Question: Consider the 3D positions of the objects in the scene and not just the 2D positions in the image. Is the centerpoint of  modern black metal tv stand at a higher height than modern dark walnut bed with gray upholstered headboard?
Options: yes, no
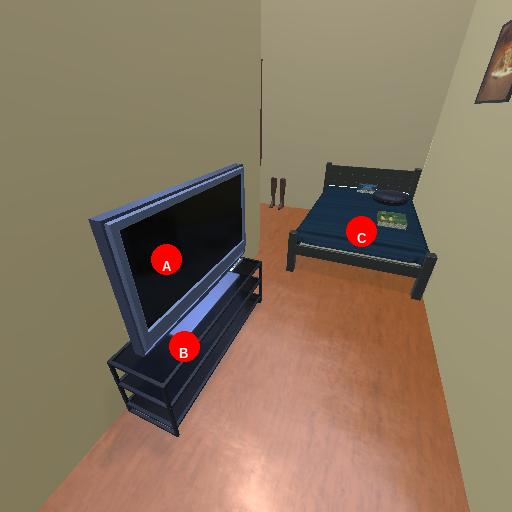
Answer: yes